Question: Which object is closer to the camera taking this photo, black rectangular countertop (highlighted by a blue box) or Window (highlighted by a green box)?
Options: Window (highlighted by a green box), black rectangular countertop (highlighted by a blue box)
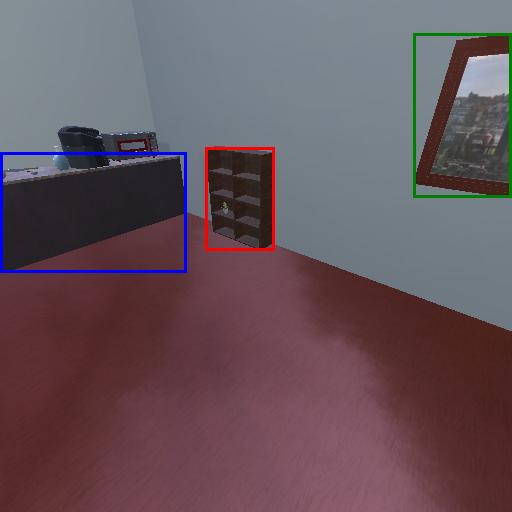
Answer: Window (highlighted by a green box)